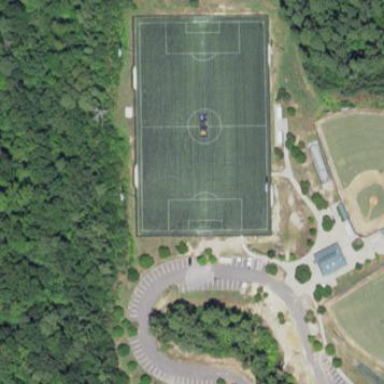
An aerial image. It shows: Soccer pitch with artificial turf designed for leisure and sports activities.